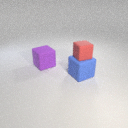
large blue rubber cube in front of large purple rubber cube